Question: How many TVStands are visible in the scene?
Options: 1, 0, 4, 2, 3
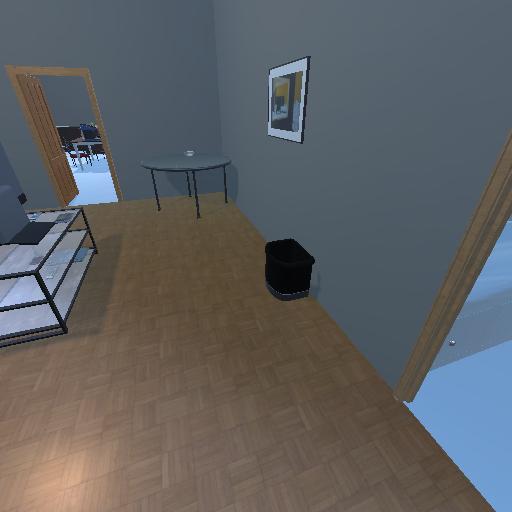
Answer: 1